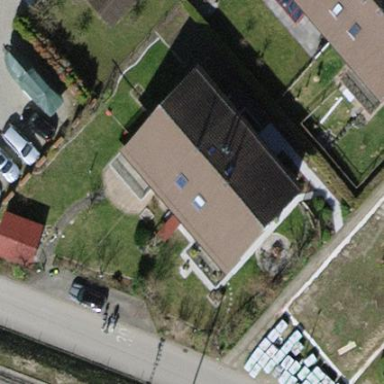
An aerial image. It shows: Semi-detached house.